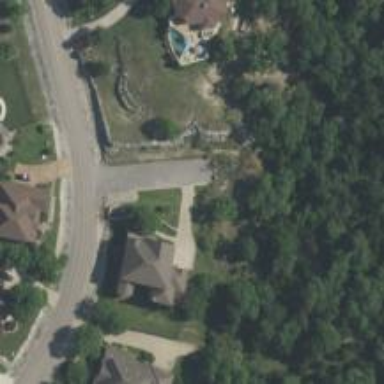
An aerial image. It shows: Asphalt road within gated community. It is residential area.